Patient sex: F
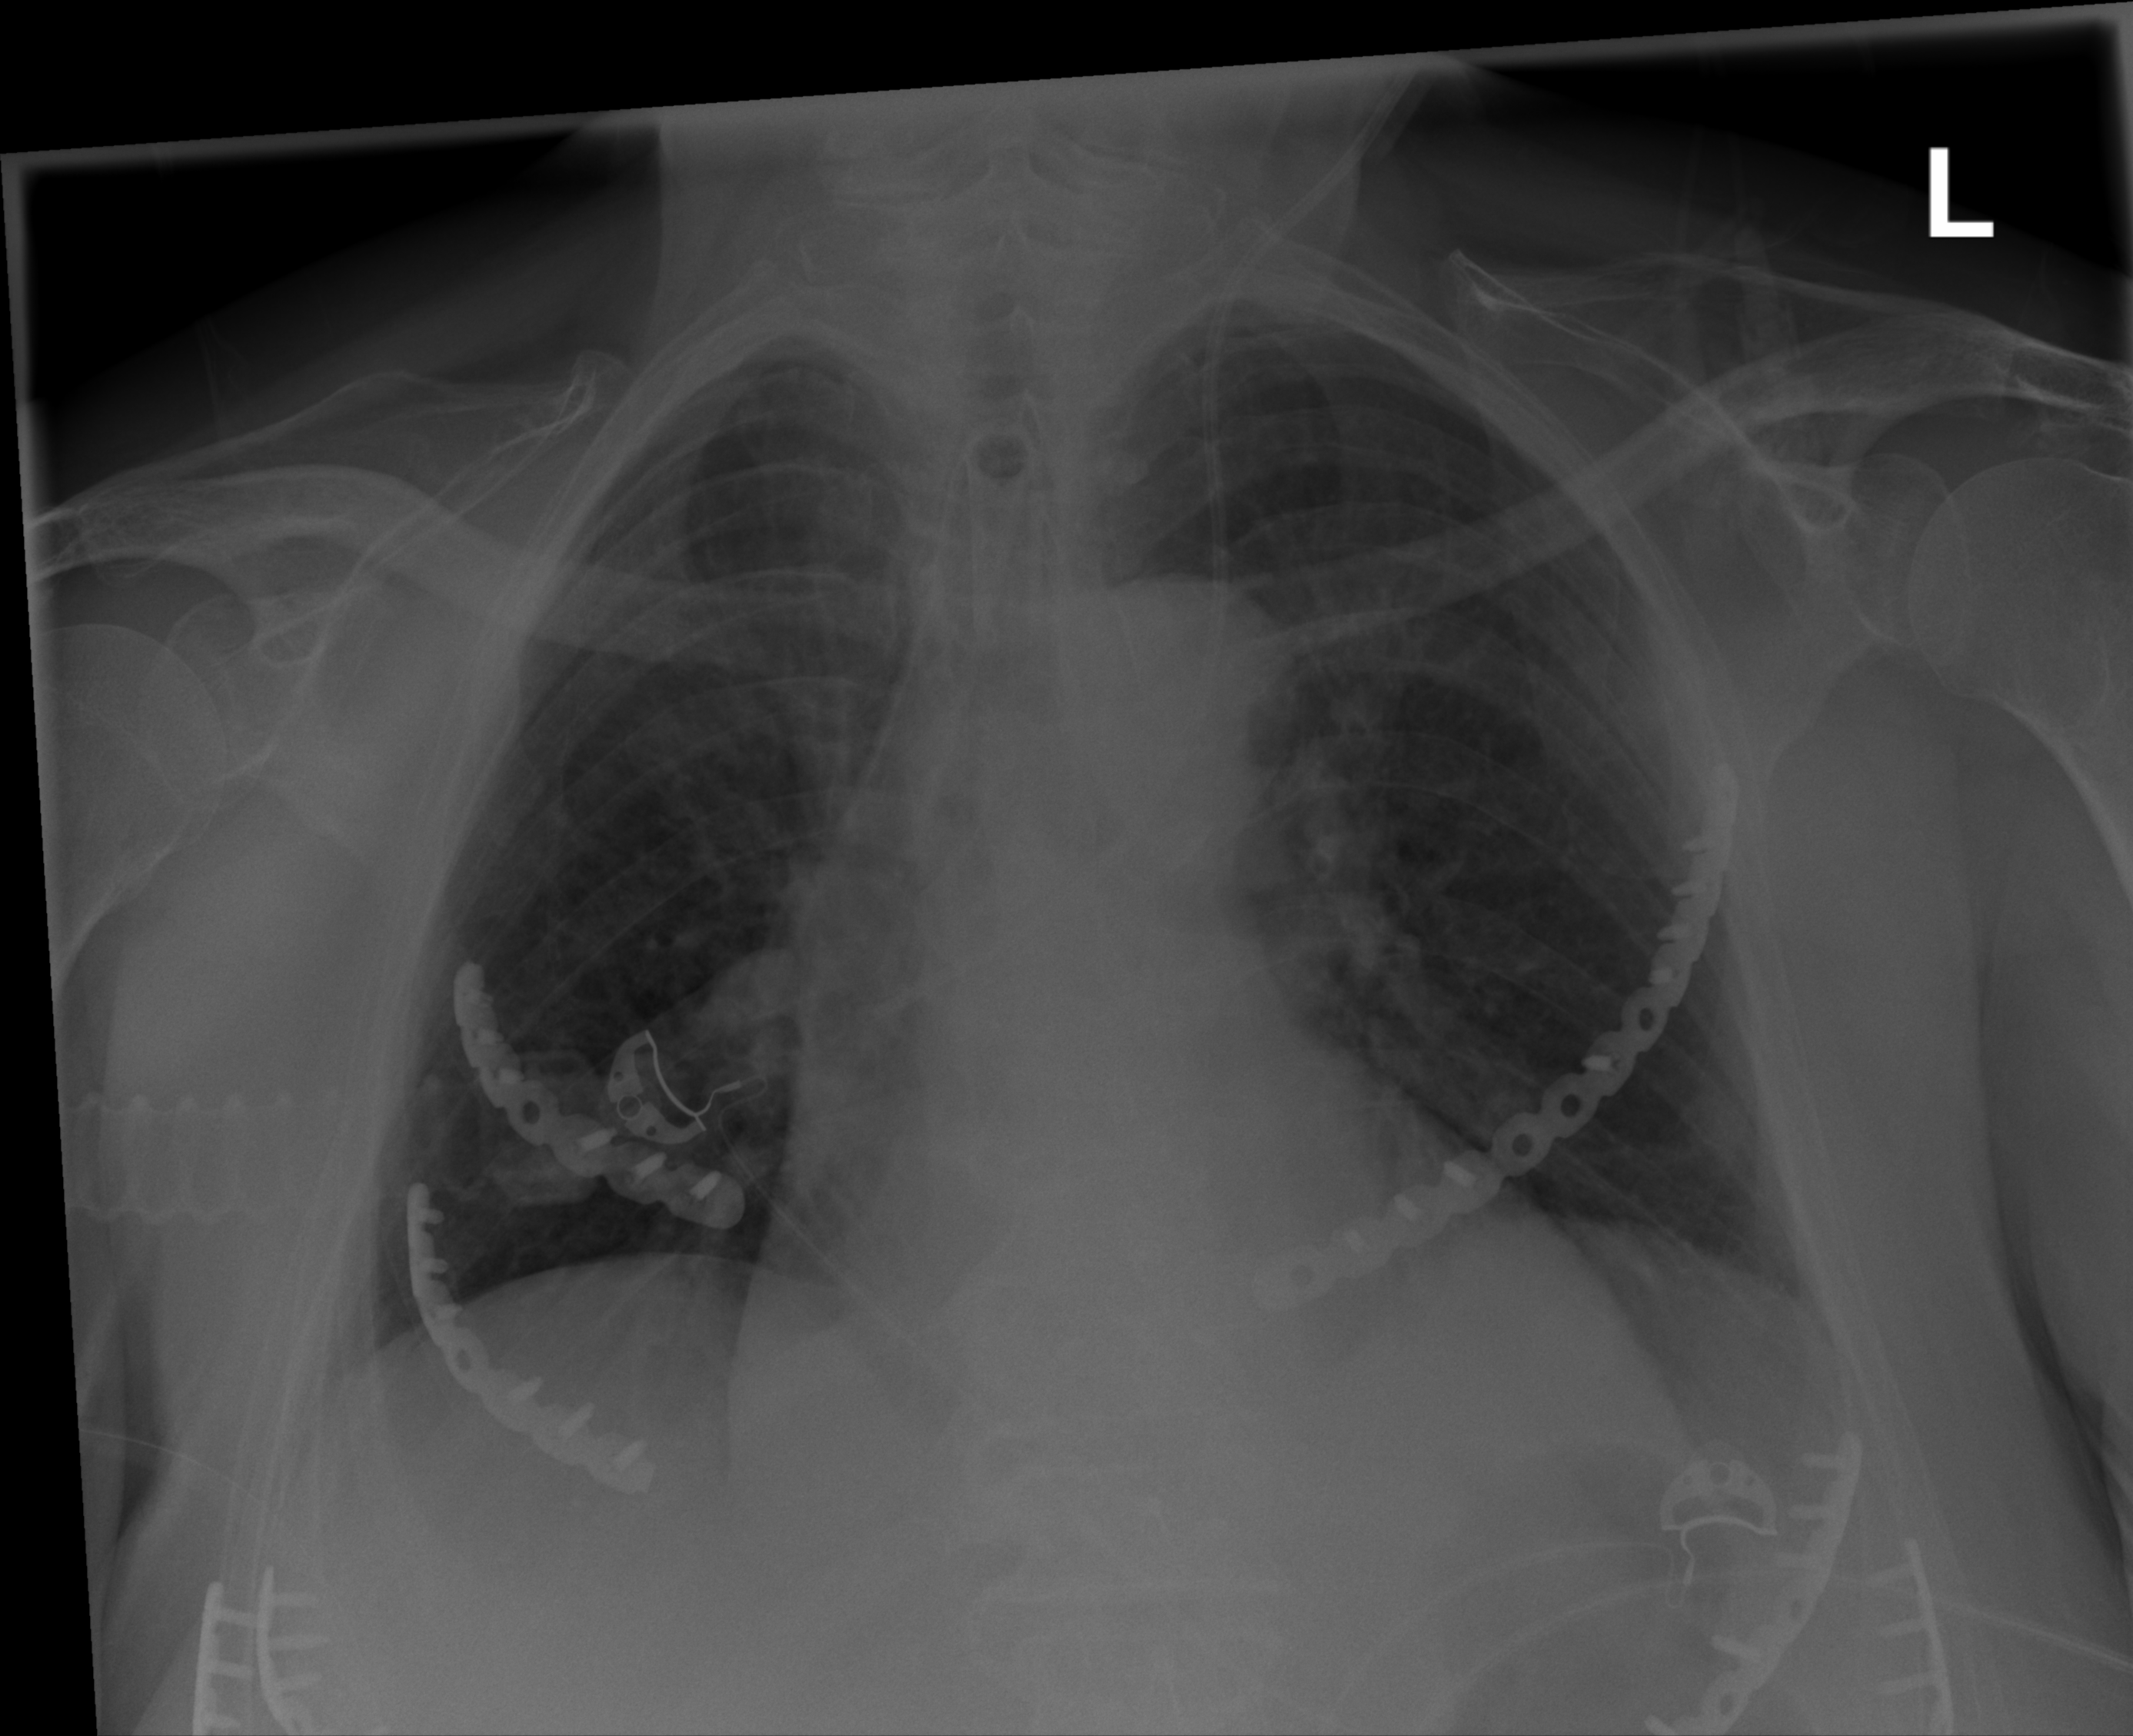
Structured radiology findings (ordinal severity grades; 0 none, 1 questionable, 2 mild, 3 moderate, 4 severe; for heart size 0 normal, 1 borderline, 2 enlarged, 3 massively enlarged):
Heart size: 2
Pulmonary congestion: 1
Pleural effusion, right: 0
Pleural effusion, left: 1
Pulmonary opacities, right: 0
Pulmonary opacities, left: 0
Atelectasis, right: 0
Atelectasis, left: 2